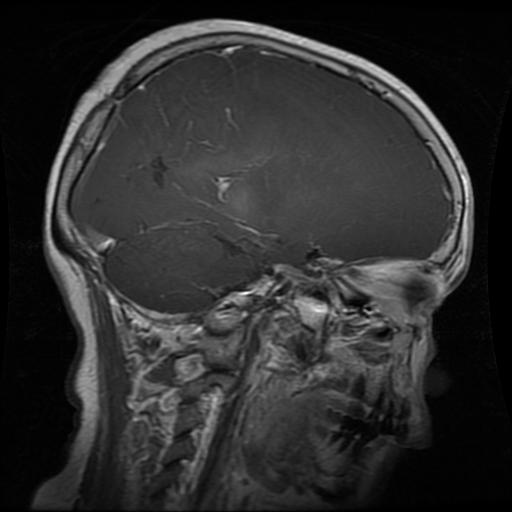
Label: glioma